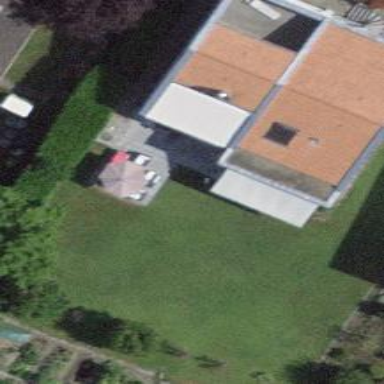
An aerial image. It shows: Detached building.